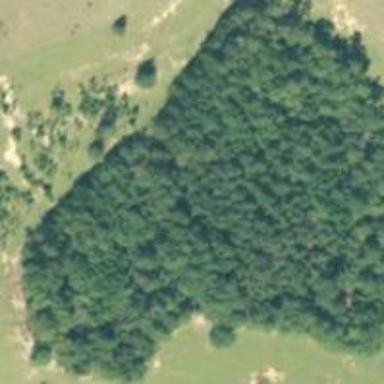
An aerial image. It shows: Woodland with needle-leaved trees.